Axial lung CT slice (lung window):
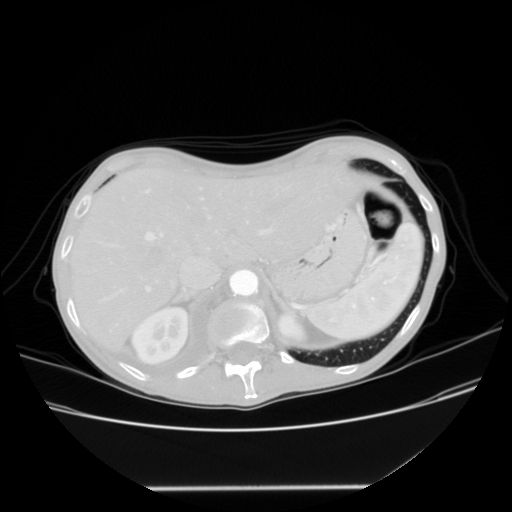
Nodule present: no